Question: I have a custom spinner class, and I'd like to change the selected item text color. As you can see the text is almost unreadable in the virtual device. I can get the list items to be black, as you can see in my code but I'm not sure how to change the selected item color? any ideas?

'''
package com.cbs.iomamobile;
import java.util.ArrayList;
import org.apache.http.message.BasicNameValuePair;
import android.app.Activity;
import android.content.Context;
import android.graphics.Color;
import android.util.Log;
import android.view.LayoutInflater;
import android.view.View;
import android.view.ViewGroup;
import android.widget.AdapterView;
import android.widget.AdapterView.OnItemSelectedListener;
import android.widget.ArrayAdapter;
import android.widget.BaseAdapter;
import android.widget.Spinner;
import android.widget.TextView;
public class CustomCreateAssemblyViewAdapter extends BaseAdapter{
private static ArrayList<ArrayList<String>> partLotNumbersArrayList;
private static ArrayList<String> partNames;
private static String selected;
private LayoutInflater mInflater;
private Context myContext;
public CustomCreateAssemblyViewAdapter(Context context, ArrayList<ArrayList<String>> results, ArrayList<String> parts){
partLotNumbersArrayList = results;
partNames = parts;
mInflater = LayoutInflater.from(context);
myContext = context;
}
@Override
public int getCount() {
return partLotNumbersArrayList.size();
}
@Override
public Object getItem(int position) {
return partLotNumbersArrayList.get(position);
}
@Override
public long getItemId(int position) {
return position;
}
@Override
public View getView(int position, View convertView, ViewGroup parent) {
final ViewHolder holder;
if (convertView == null) {
convertView = mInflater.inflate(R.layout.view_assembly_parts, null);
holder = new ViewHolder();
holder.txtName = (TextView) convertView.findViewById(R.id.partName);
holder.spinner = (Spinner) convertView.findViewById(R.id.LotNumbers);
convertView.setTag(holder);
holder.txtName.setTextColor(Color.BLACK);
/*if(!holder.txtName.hasFocus()){
holder.txtName.setFocusable(true);
holder.txtName.requestFocus();
}
if(!holder.spinner.hasFocus()){
holder.spinner.setFocusable(true);
holder.spinner.requestFocus();
}*/
} else {
holder = (ViewHolder) convertView.getTag();
}
holder.txtName.setText(partNames.get(position));
//this is needed to set the text color of the dropdown items, else the text is unreadable.
ArrayAdapter<String> adp1=new ArrayAdapter<String>(myContext, android.R.layout.simple_list_item_1, partLotNumbersArrayList.get(position)){
@Override
public View getDropDownView(int position, View convertView,android.view.ViewGroup parent){
View v = convertView;
View view = super.getView(position, convertView, parent);
TextView text = (TextView) view.findViewById(android.R.id.text1);
text.setTextColor(Color.BLACK);
text.setBackgroundColor(Color.WHITE);
return view;
}
};
adp1.setDropDownViewResource(android.R.layout.simple_spinner_dropdown_item);
//set the adapter to the spinnner
holder.spinner.setAdapter(adp1);
//if there is only one other part besides "" then set that as default part
if(partLotNumbersArrayList.get(position).size() == 2){
holder.spinner.setSelection(1);
}
holder.spinner.setOnItemSelectedListener(new OnItemSelectedListener(){
@Override
public void onItemSelected(AdapterView<?> arg0, View arg1, int arg2, long arg3) {
}
@Override
public void onNothingSelected(AdapterView<?> arg0) {
// TODO Auto-generated method stub
///ViewOrderlineAssemblyActivity.assembly.addPart(new Part((String)holder.txtName.getText(), ""));
//Log.v("OnNothingSelected", (String)holder.txtName.getText());
}
});
return convertView;
}
static class ViewHolder {
TextView txtName;
Spinner spinner;
}
}
'''
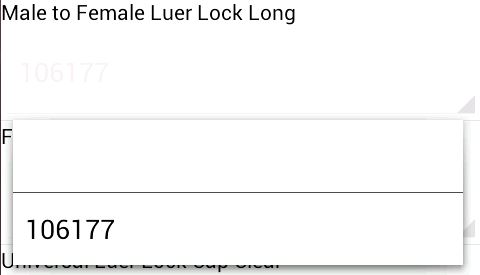
Answer: try implementing 'onItemSelected' in your 'OnItemSelectedListener':
'''
@Override
public void onItemSelected(AdapterView<?> arg0, View arg1, int arg2, long arg3) {
((TextView) arg0.getChildAt(0)).setTextColor(Color.RED);
}
'''